Question: Right now, the selecter just shows the data being selected. I want it to have a word after the selected value, the same way the iPhone clock app has "hours" and "min" at the selector.

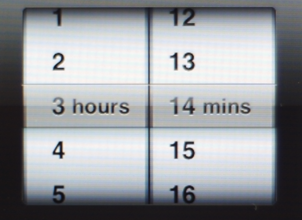
Answer: you have to create two labels by yourself using below method .This is the delegate method of pickerView which is automatically calls when the pickerview gets loaded or when its gets reloadcomponent command.
'''
- (UIView *)pickerView:(UIPickerView *)pickerView viewForRow:(NSInteger)row forComponent:(NSInteger)component reusingView:(UIView *)theView{
UIView *pickerviewtemp=[[UIView alloc] initWithFrame:CGRectZero];
UILabel *lbl=[[[UILabel alloc] initWithFrame:yourrequiredframe]autorelease];
[lbl setBackgroundColor:[UIColor clearColor]];
[lbl setText:*set text according to yourself*];
[lbl setFont:[UIFont boldSystemFontOfSize:16]];
[pickerviewtemp addSubview:lbl];
UILabel *lb2=[[[UILabel alloc] initWithFrame:yourrequiredframe]autorelease];
[lbl2 setBackgroundColor:[UIColor clearColor]];
[lbl2 setText:*set text according to yourself*];
[lbl2 setFont:[UIFont boldSystemFontOfSize:16]];
[pickerviewtemp addSubview:lbl2];
return pickerviewtemp;
}
'''